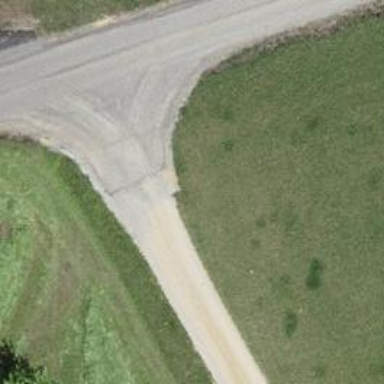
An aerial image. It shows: Well-maintained track road of grade 1.